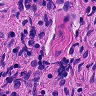
Metastatic tissue present: no